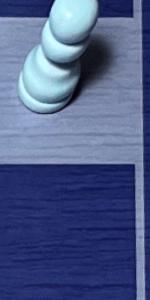
Label: Empty